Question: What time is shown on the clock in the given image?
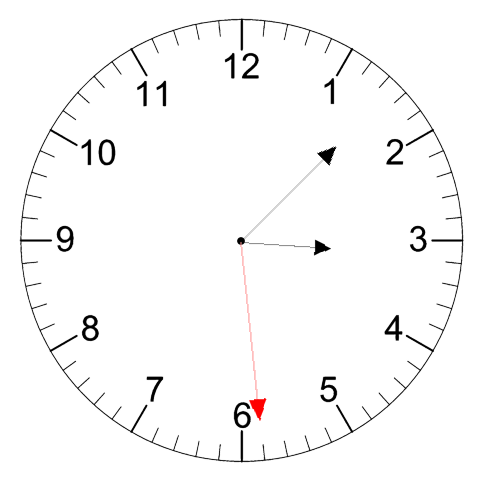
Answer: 03:07:29